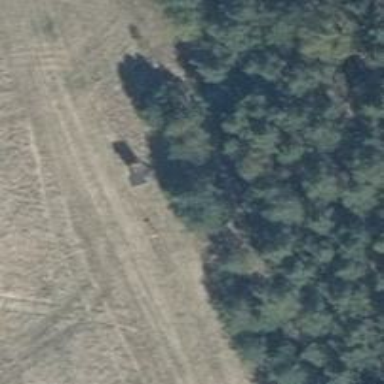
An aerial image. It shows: Hunting stand.